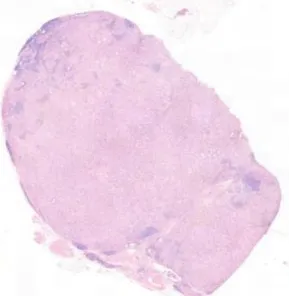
Photomicrographs of case report 1: cervical lymph node containing an SDC metastasis. H&E stain 1X.
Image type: pathology (h&e)